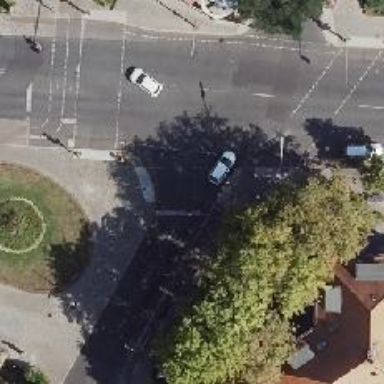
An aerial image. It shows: Road crossing with traffic signals.